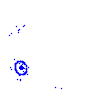
Particle: electron